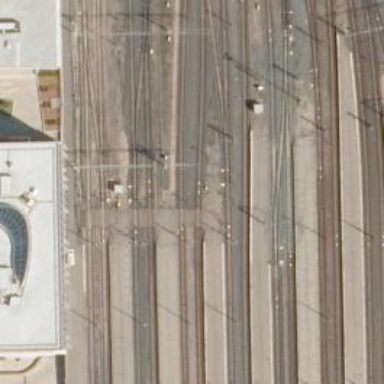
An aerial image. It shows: Railway level crossing.